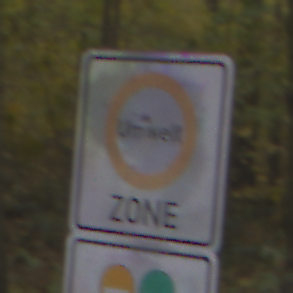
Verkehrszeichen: BeginnUmweltzone
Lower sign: FreistellungVomVerkehrsverbot2
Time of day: MorningAfternoon
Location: Outdoor (Nature)
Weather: Overcast
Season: Autumn
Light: Natural